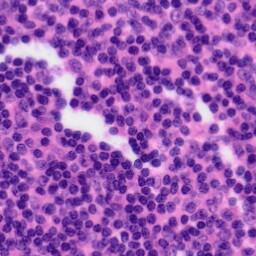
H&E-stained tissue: Tonsil